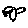
Label: bird